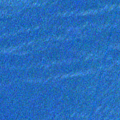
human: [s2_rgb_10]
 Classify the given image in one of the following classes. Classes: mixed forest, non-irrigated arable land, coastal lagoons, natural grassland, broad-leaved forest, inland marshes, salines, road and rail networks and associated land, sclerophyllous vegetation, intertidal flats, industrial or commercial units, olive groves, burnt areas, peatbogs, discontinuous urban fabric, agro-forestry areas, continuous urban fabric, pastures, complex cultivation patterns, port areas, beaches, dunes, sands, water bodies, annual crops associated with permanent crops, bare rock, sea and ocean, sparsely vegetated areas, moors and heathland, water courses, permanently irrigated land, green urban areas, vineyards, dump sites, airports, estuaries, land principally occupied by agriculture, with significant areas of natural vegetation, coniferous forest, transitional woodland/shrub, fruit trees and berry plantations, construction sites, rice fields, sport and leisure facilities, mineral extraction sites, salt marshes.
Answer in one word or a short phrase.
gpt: sea and ocean